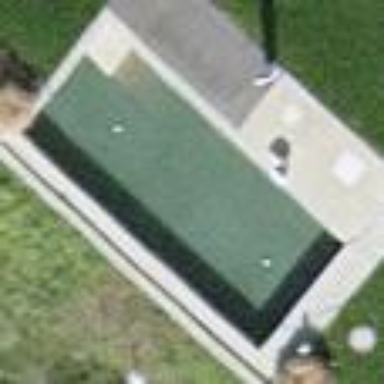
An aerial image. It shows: Swimming pool located in leisure land.